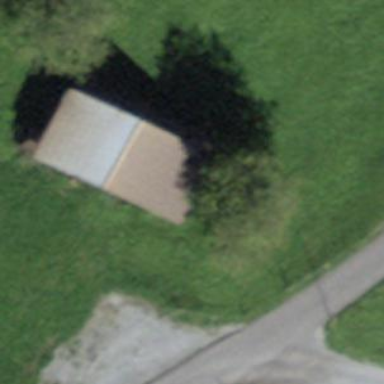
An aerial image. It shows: Barn.